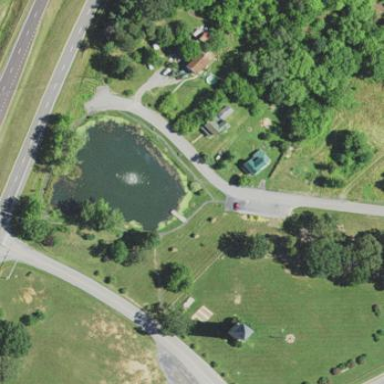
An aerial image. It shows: Serene pond surrounded by nature.